Chest X-ray. View position: PA
Patient age: 49
Patient sex: F
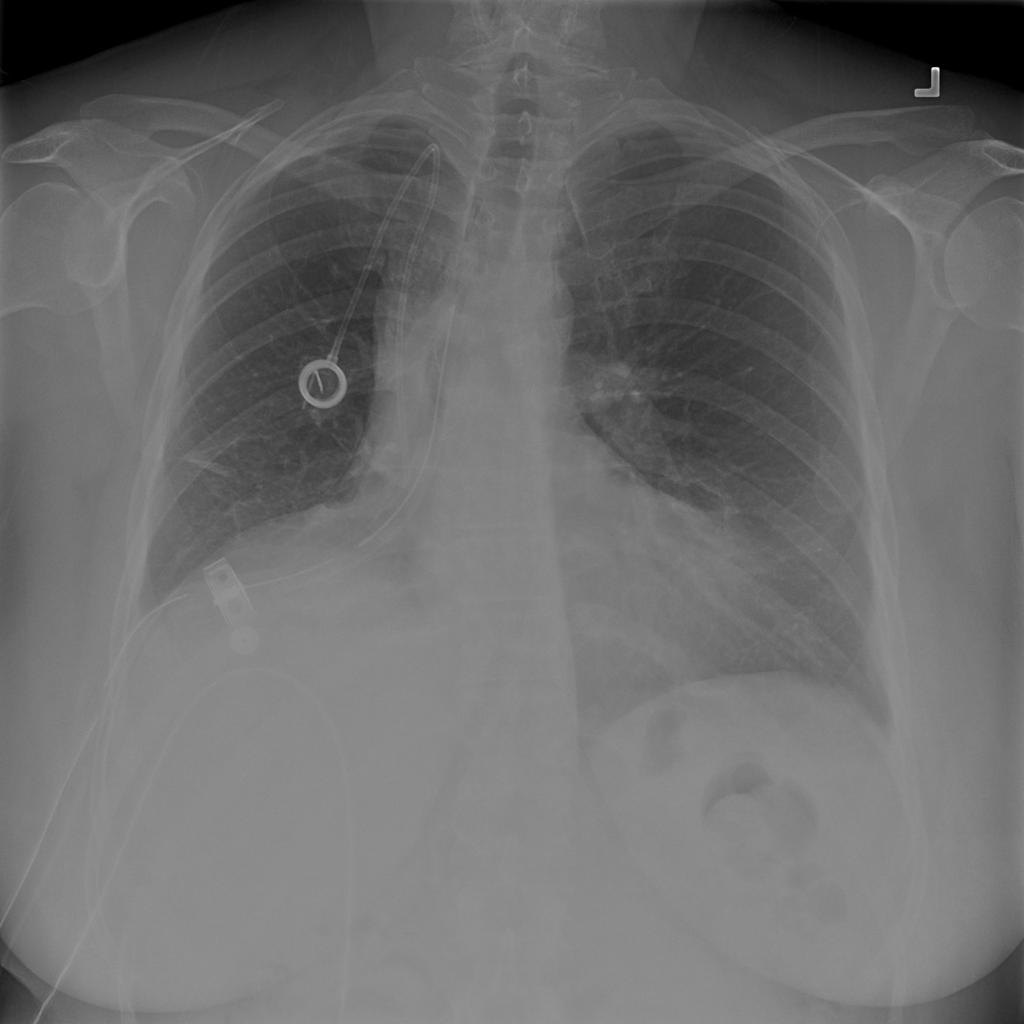
Finding: Pneumothorax